Interaction volume radius: 5 \u00c5
Interaction volume height: 15 \u00c5
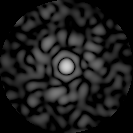
Disorder parameter: 0.8151